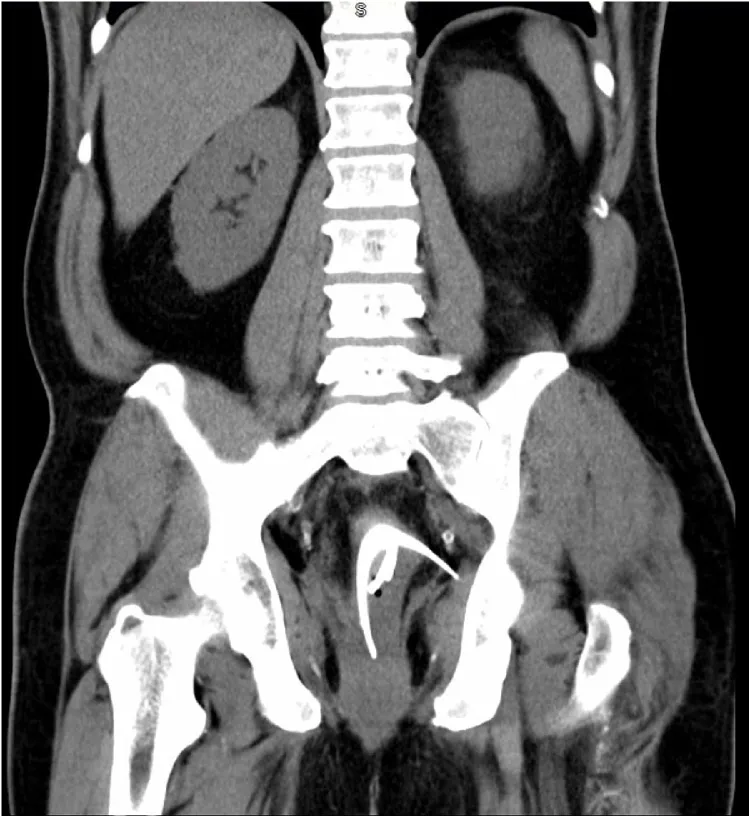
Coronal CT revealing multiple fragments of glass. One portion of the glass appeared to be traversing the inferior left lateral rectal wall, which was suspicious for perforation, however, no free air was present.
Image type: radiology (ct)